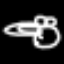
Label: frog